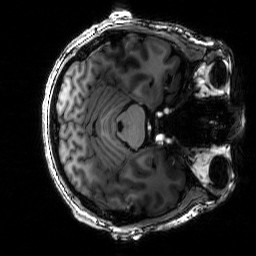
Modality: T1w
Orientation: axial
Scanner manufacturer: siemens
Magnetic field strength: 6.98 T
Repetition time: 2.28 s
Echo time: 0.00258 s